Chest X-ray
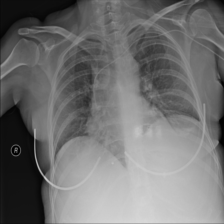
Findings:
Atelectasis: positive
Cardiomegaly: negative
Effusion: negative
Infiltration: negative
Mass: negative
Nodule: negative
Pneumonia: negative
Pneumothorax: negative
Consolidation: negative
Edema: negative
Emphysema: negative
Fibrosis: negative
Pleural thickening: negative
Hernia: negative